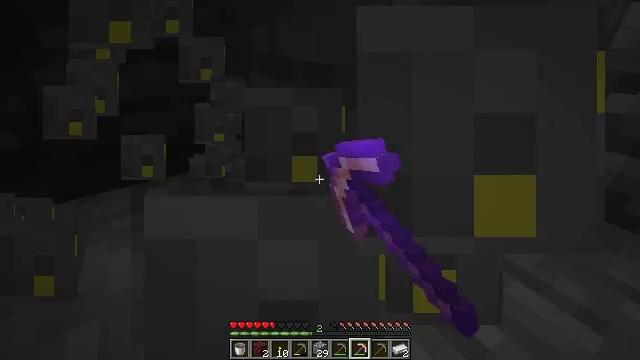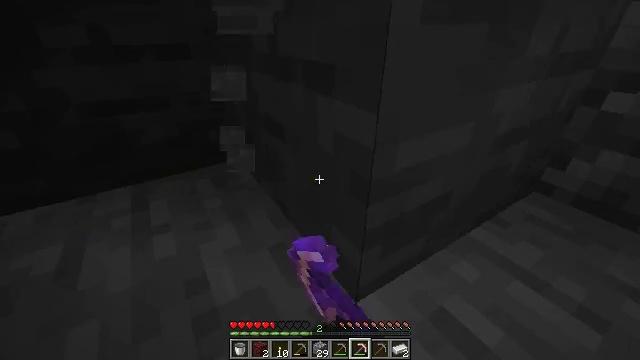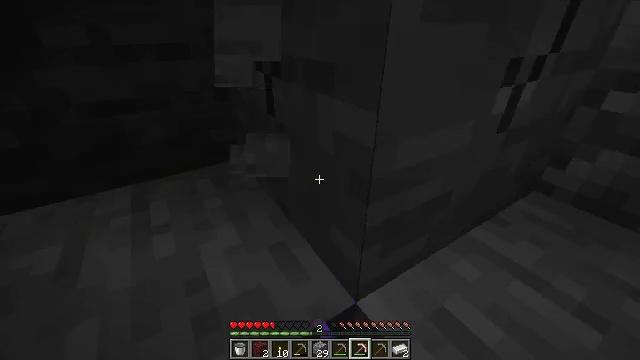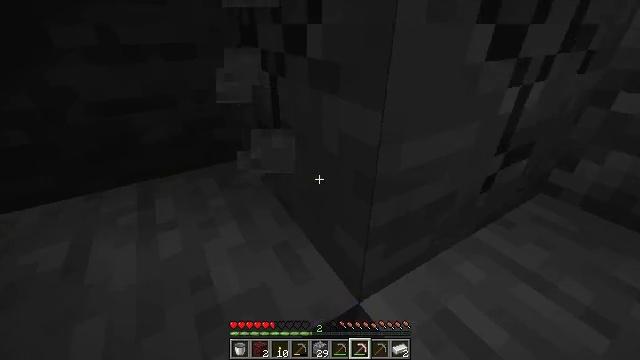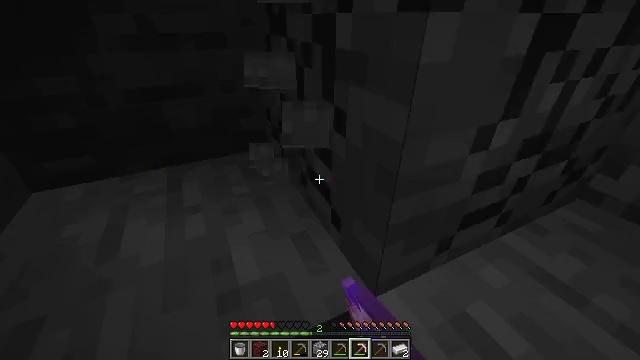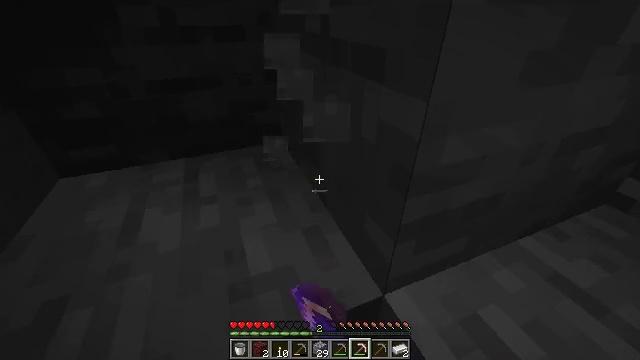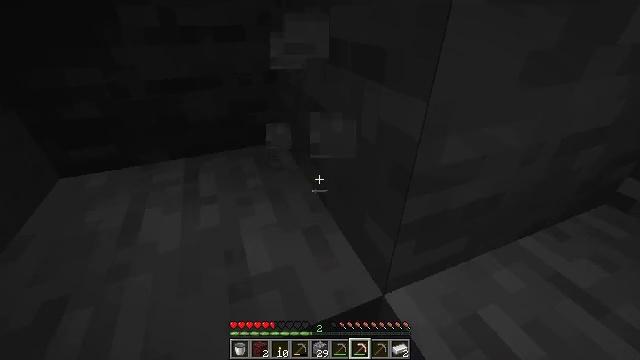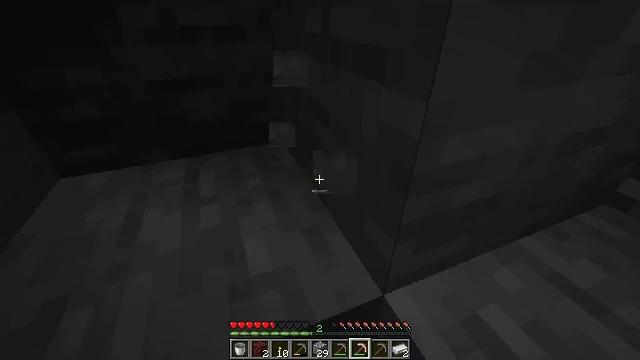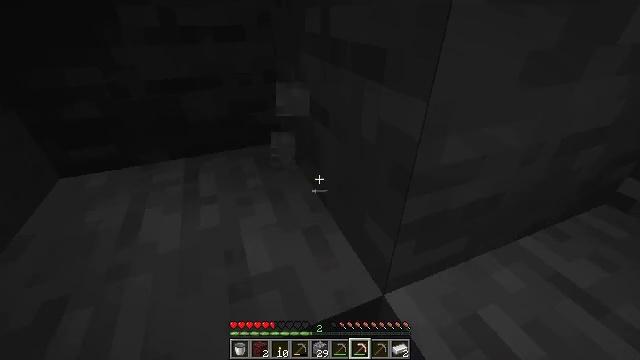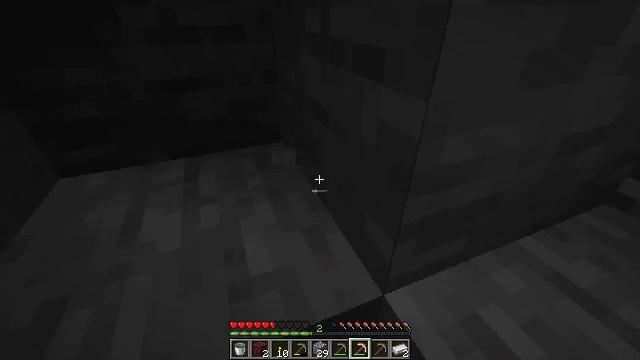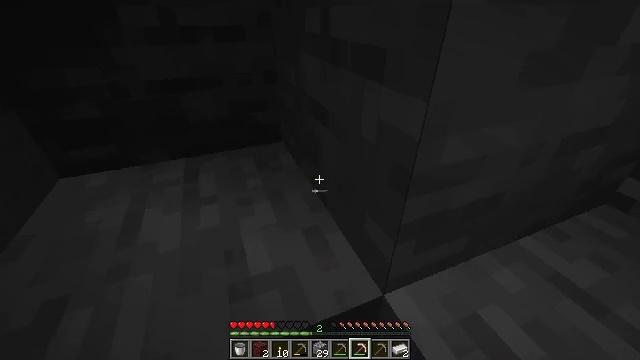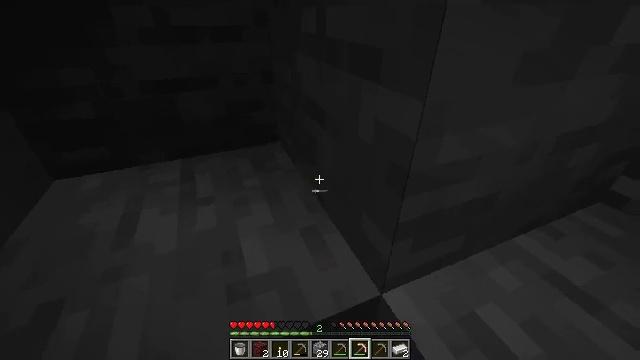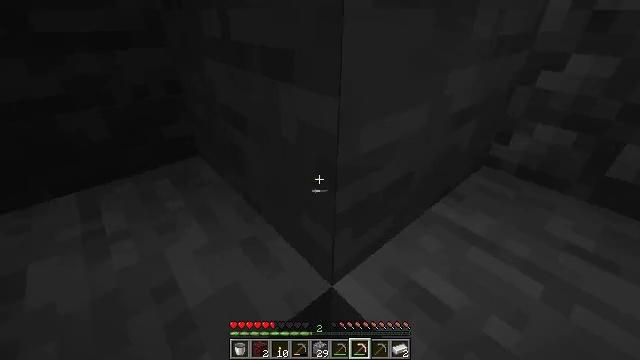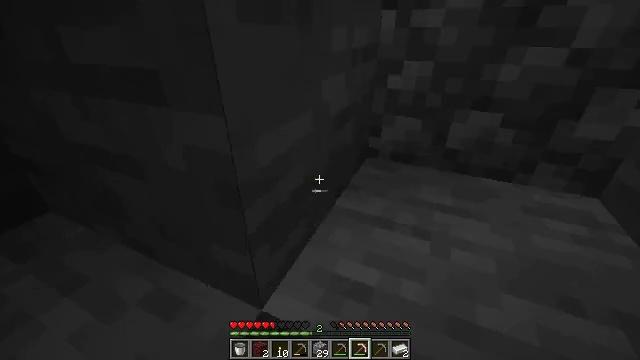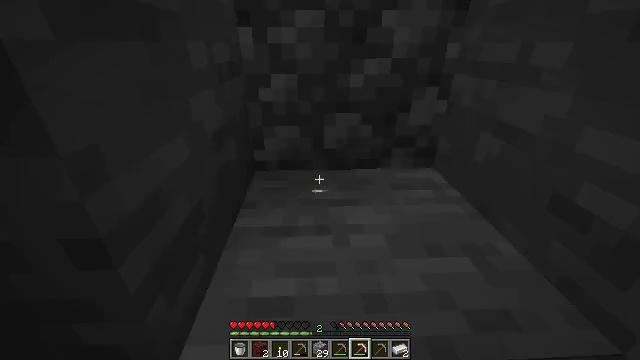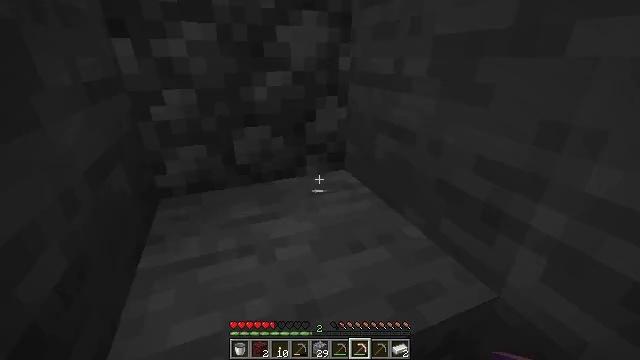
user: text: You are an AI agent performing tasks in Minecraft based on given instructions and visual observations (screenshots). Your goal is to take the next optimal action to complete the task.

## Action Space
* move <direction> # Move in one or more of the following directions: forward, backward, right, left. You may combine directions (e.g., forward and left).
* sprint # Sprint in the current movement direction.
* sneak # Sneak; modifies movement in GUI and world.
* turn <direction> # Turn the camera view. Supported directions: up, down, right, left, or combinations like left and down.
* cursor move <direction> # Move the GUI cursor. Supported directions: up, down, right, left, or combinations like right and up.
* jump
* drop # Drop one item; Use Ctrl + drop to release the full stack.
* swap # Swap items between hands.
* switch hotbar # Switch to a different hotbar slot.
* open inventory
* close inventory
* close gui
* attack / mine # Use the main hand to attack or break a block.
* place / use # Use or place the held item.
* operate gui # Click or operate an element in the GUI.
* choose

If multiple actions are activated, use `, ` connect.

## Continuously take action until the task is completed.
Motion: motion action
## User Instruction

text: Digging the cobblestone underground.
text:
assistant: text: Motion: attack / mine
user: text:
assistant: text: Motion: attack / mine
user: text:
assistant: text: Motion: turn left, attack / mine
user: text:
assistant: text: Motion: turn left and down, attack / mine
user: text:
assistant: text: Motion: turn left and down
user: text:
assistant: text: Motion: no_op
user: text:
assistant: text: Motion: no_op
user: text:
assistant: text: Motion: no_op
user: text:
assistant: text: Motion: no_op
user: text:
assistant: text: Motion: no_op
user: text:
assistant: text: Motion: no_op
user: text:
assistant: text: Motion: turn right
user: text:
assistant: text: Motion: turn right and up
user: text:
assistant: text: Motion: turn right and up
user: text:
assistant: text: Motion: move forward, turn right and up
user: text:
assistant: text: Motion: move forward, turn right and up, jump
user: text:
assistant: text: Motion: move forward, jump
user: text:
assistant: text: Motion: move forward, jump
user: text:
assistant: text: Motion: move forward, jump
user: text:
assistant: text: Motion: move forward, jump
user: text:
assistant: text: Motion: move forward, jump
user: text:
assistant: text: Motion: move forward, turn left
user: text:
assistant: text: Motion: move forward, turn left and down
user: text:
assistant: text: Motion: turn left and down
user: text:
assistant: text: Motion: turn left and down
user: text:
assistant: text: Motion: no_op
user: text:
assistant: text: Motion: no_op
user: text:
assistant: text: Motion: attack / mine
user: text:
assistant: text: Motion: attack / mine
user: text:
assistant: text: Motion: attack / mine